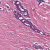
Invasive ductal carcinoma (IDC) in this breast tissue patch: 1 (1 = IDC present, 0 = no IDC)